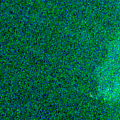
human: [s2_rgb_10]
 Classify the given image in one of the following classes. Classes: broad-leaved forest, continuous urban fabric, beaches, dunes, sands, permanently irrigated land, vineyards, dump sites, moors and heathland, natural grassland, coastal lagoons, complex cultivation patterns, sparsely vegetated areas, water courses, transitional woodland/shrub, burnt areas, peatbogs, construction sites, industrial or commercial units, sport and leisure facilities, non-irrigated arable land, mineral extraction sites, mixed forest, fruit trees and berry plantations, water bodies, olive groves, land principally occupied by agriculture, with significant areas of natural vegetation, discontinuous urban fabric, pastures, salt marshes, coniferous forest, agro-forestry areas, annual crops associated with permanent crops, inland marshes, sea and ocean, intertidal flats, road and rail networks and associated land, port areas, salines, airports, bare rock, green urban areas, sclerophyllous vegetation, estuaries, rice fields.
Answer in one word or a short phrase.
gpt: sea and ocean